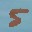
Label: 5